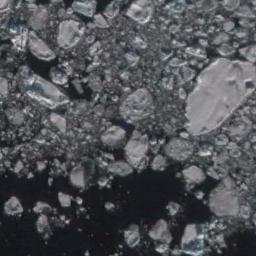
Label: sea_ice